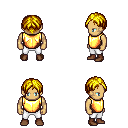
a pixel art fantasy rpg character, male body template, human, tanned skin, gold chest armor, white pants, blonde parted hairstyle, brown shoes, four views (front, back, left, right), 2x2 character sprite sheet, small pixel art, hard edges, no anti-aliasing